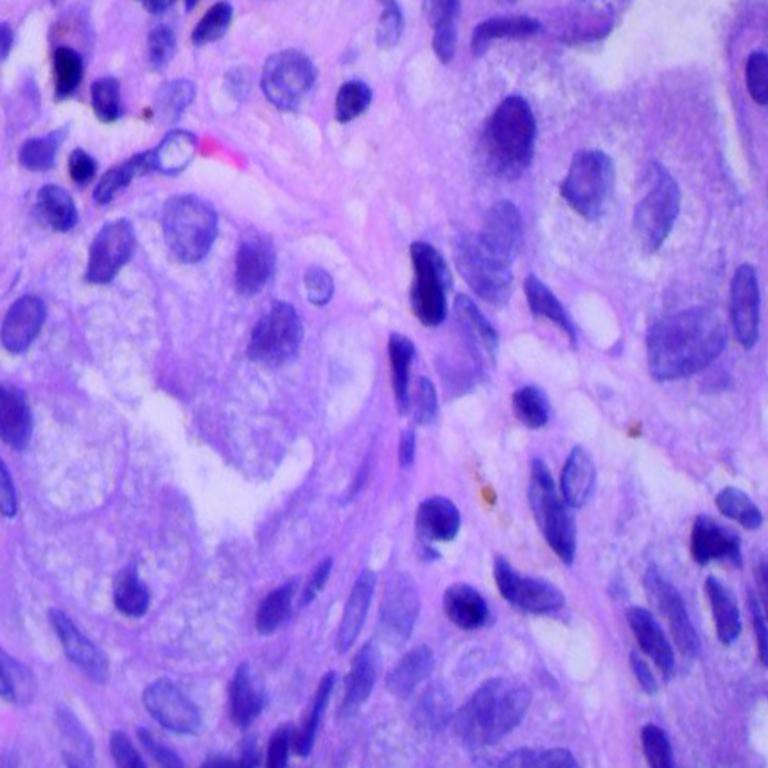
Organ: lung
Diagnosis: adenocarcinomas